Question: I am creating an app where I have a primary view that presents three buttons. Depending upon which button is clicked, I will send the user to a new view.
As you can see in the screenshot below I have the storyboard setup to handle the buttons and their redirects.

I am attempting to programmatically add the 'UINavigationController' to the home screen with the three buttons. Here is my attempt thus far:
On 'myAppDelegate.m':
'''
- (BOOL)application:(UIApplication *)application didFinishLaunchingWithOptions:(NSDictionary *)launchOptions
{
// Override point for customization after application launch.
UINavigationController *home = [[UINavigationController alloc]init];
myViewController *homeView = [[myViewController alloc]init];
[home setViewControllers:[NSArray arrayWithObjects:homeView, nil]];
[self.window setRootViewController:home];
return YES;
}
'''
On 'myViewController.m':
'''
- (void)viewDidLoad
{
[super viewDidLoad];
// Do any additional setup after loading the view, typically from a nib.
[self.navigationItem setTitle:@"Home"];
//create UIBarButtonItem
UIBarButtonItem *goToAddBoardButton = [[UIBarButtonItem alloc]initWithTitle:@"+ Add" style:(UIBarButtonItemStylePlain) target:self action:@selector(AddBoardTranisition)];
[self.navigationItem setRightBarButtonItem:goToAddBoardButton];
}
- (void) AddBoardTranisition
{
AddBoard *addBoardView = [[AddBoard alloc]init];
[[self navigationController]pushViewController:addBoardView animated:YES];
}
'''
At this point you may see that I am transitioning to another view entirely when the user clicks the '+ Add' button in the upper right. This works for sending the user to a new Class file, but what I need is a bit different.
First of all, I would like to present the 'home' view with the 3 buttons. Then after they click on the button they are sent to a new view class which contains it's own navigation controller. Thank you for your attention to this question.
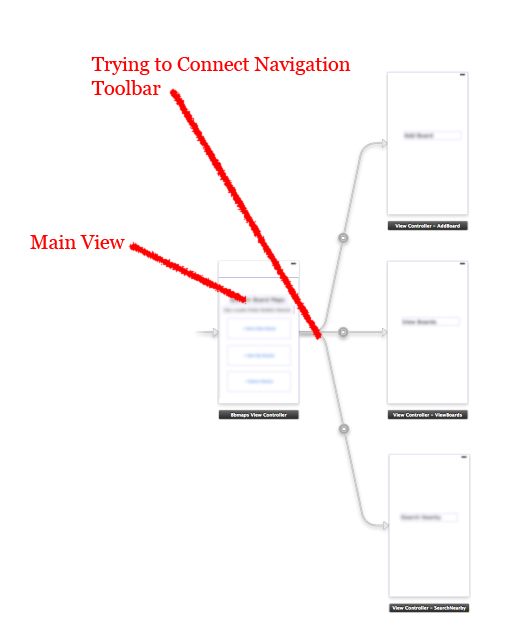
Answer: You need to embed your root view controller (the one associated with what you call your Main View) in a navigation controller. In Interface Builder ensure that your main view controller is selected, then click Editor in Xcode menu, click Embed in..., and select Navigation Controller. Then you can delete the lines of code from your applicationDidFinishLaunchingWithOptions: method.